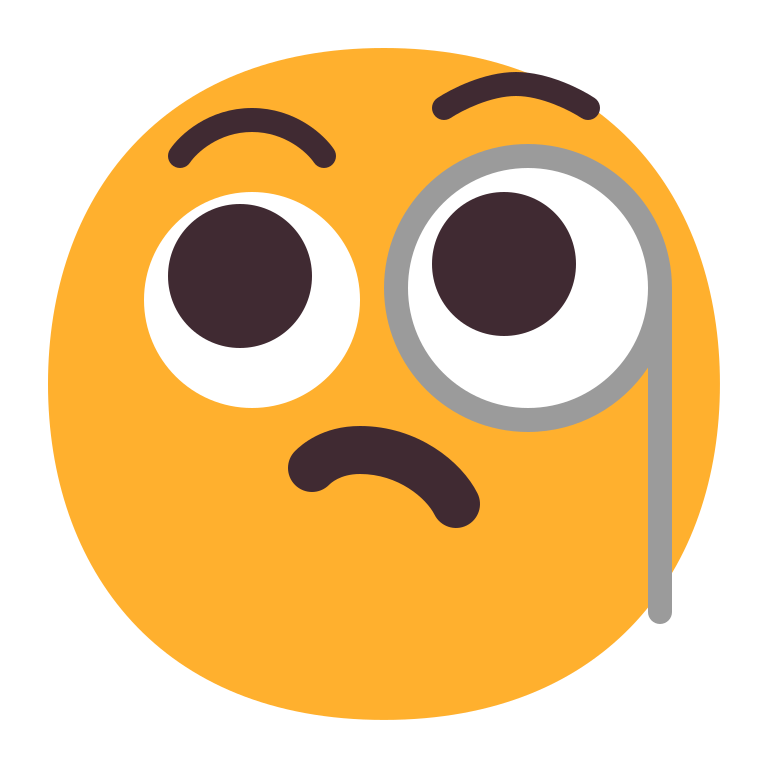
face with monocle flat